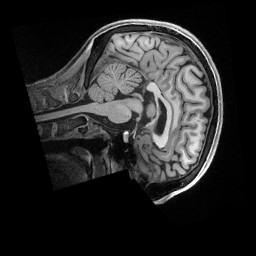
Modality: T1w
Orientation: sagittal
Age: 26
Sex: male
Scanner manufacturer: siemens
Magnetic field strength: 3 T
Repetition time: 2.5 s
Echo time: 0.00296 s